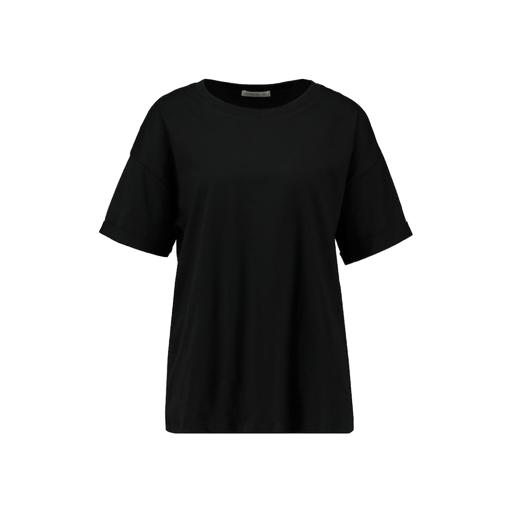
black t-shirt basique jersey, black relaxed fit t-shirt, boxy fit t-shirt, white background